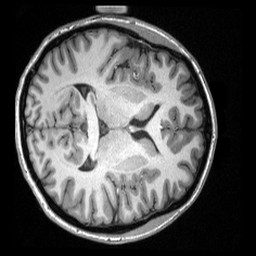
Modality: T1w
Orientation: axial
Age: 21
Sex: female